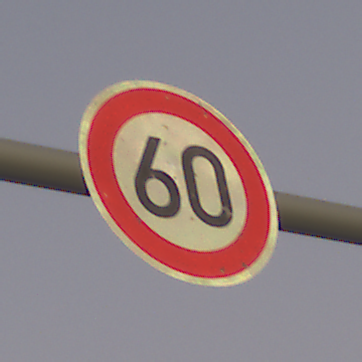
Verkehrszeichen: Geschwindigkeit60
Umgebung: Outdoor, Nature
Tageszeit: SunriseSunset
Wetter: Clear
Licht: Natural
Jahreszeit: NotSpecified
Kontrast: LowContrast